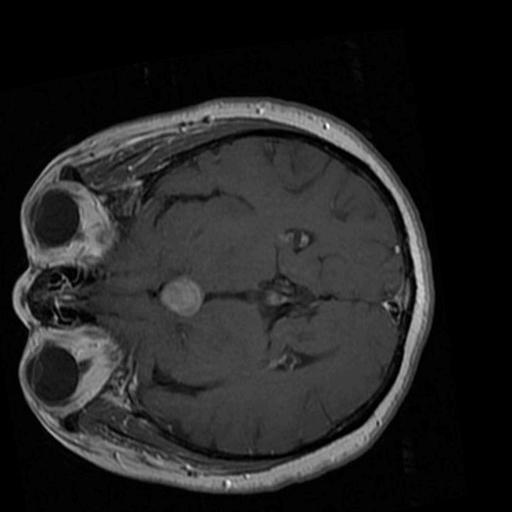
Label: brain_tumor